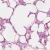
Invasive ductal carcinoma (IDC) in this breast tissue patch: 0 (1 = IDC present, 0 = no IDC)